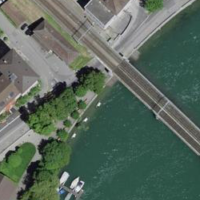
EUNIS habitat code: 15
Species observed at this site:
Acer campestre
Columba livia
Mergus merganser